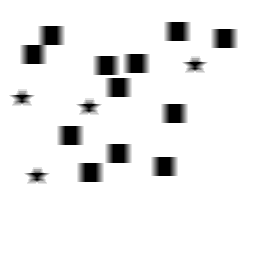
Squares: 12
Triangles: 0
Stars: 4
Total shapes: 16